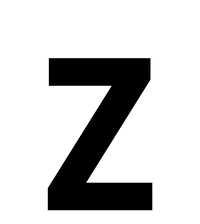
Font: Roboto_Condensed_Medium